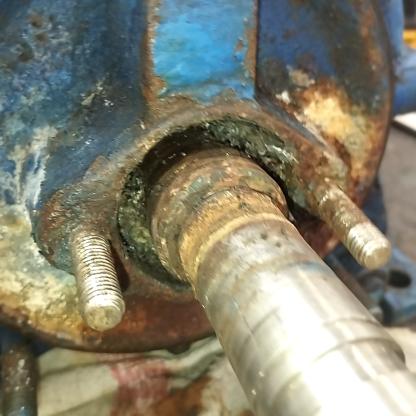
Klasa: inne